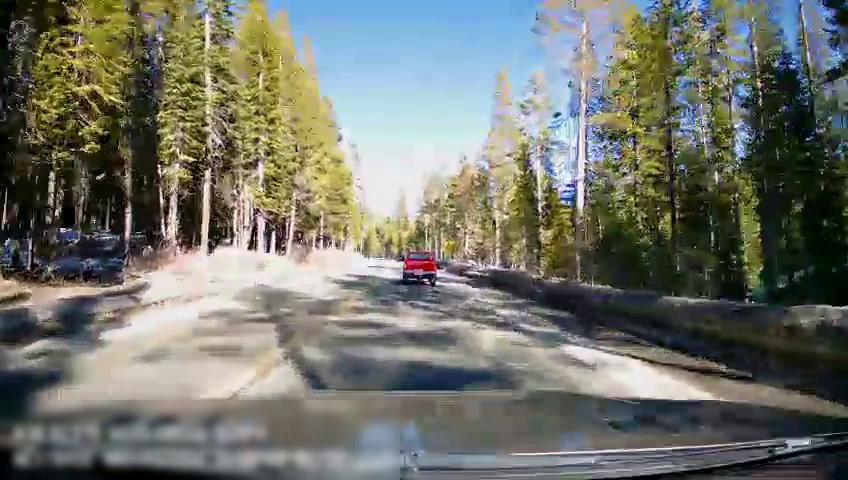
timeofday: Day
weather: Sunny
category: Drivable Space
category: Vehicles | Truck
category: Traffic | Signs